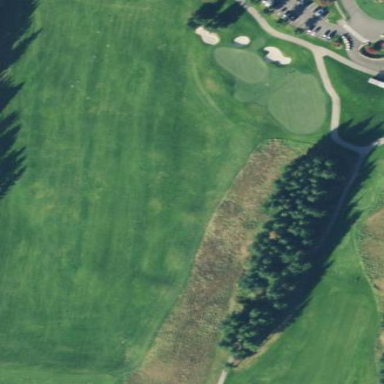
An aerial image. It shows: Grassy area designated for driving range golf.